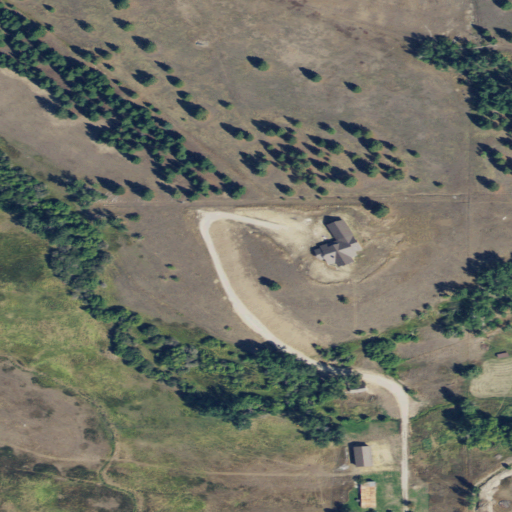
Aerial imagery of valley in Montana named Putman Gulch containing shrub, grassland, herbaceous wetlands, pasture, evergreen forest, and open development